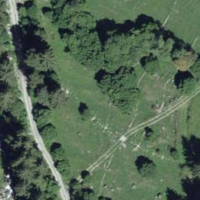
EUNIS habitat code: 43
Species observed at this site:
Silene dioica